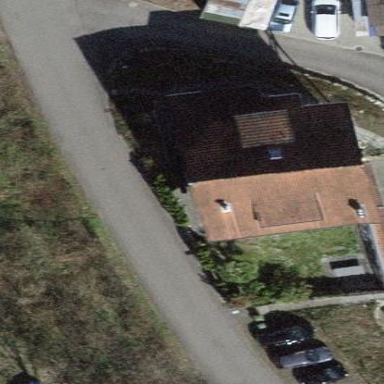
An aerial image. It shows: Building with tiled roof.